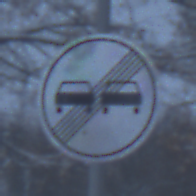
Verkehrszeichen: EndeUeberholverbot
Umgebung: Outdoor, Nature
Tageszeit: Midday
Wetter: Overcast
Licht: Natural
Jahreszeit: Winter
Kontrast: LowContrast